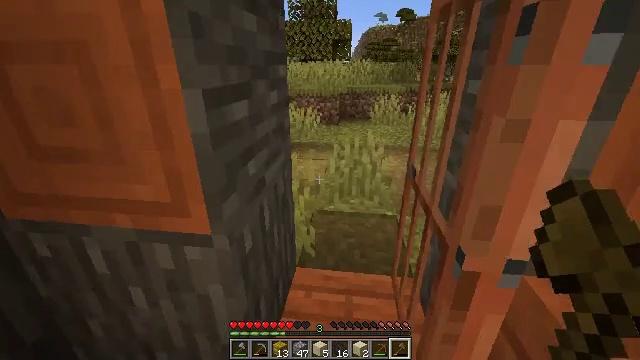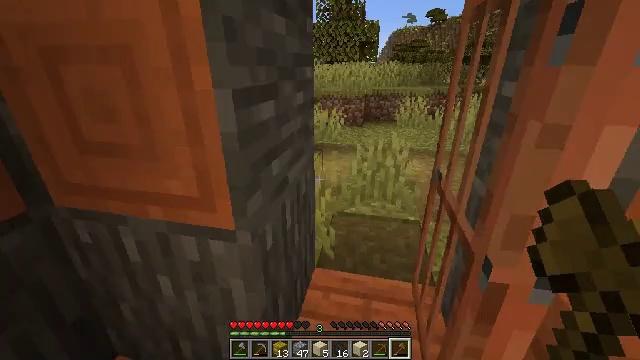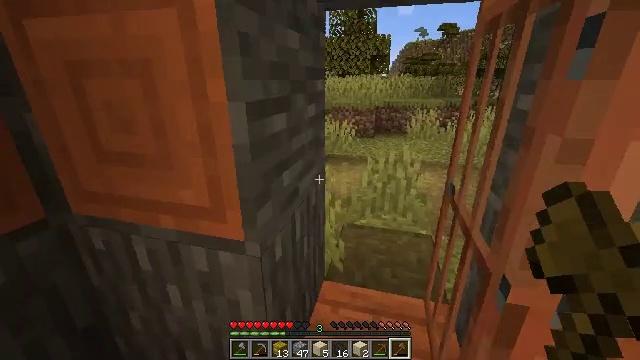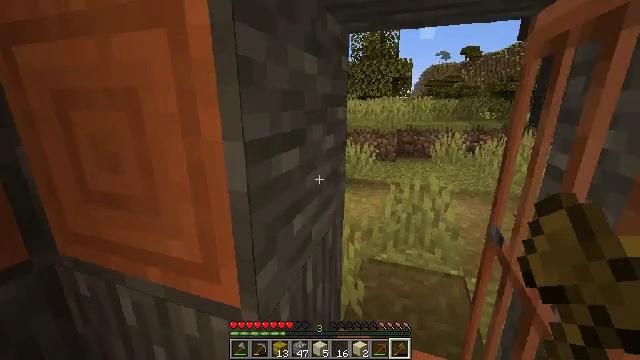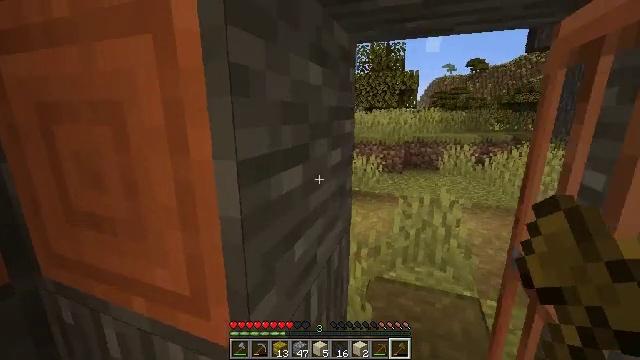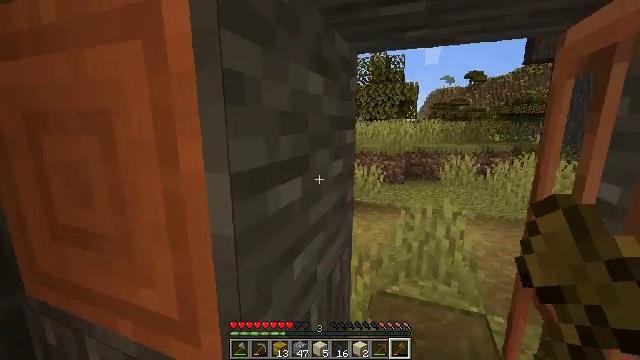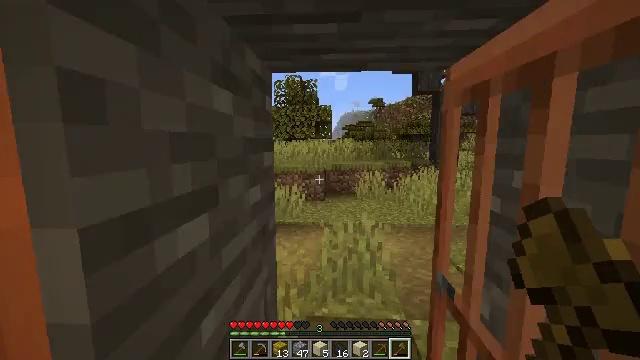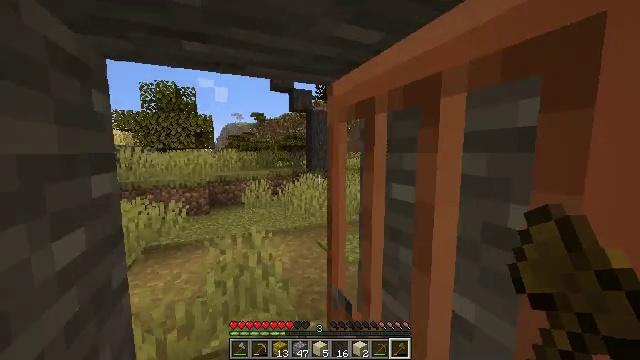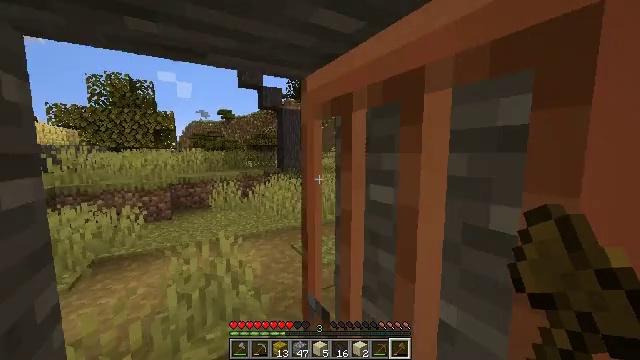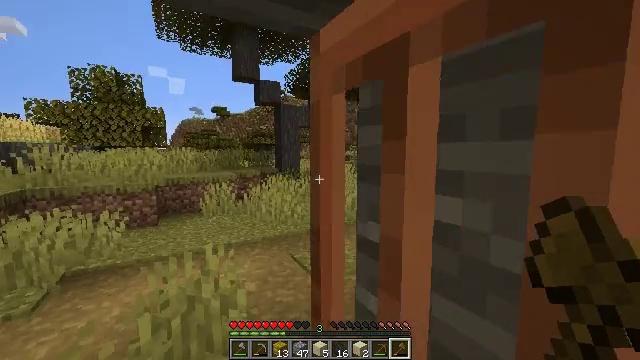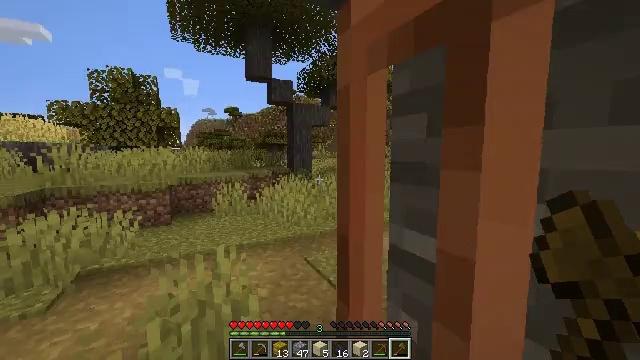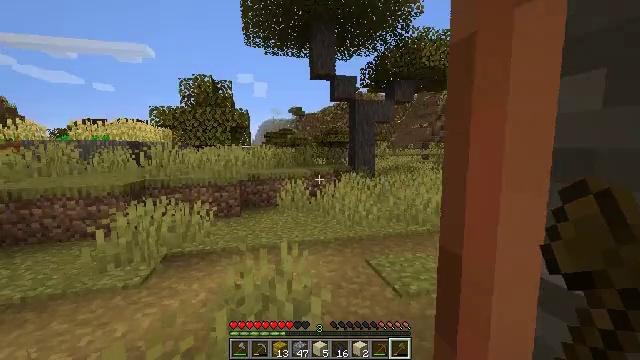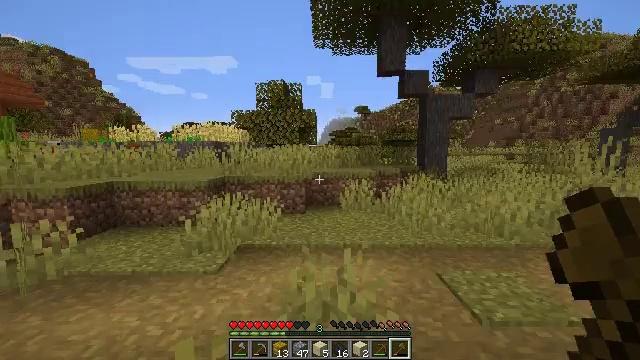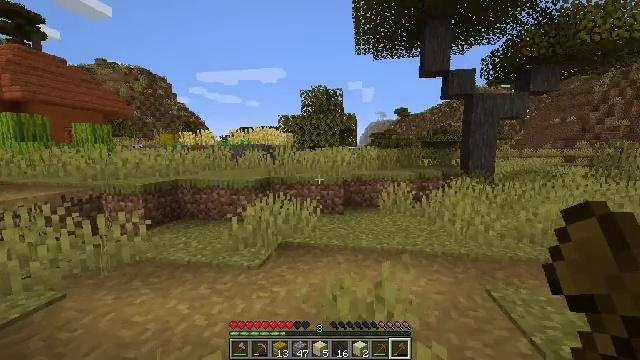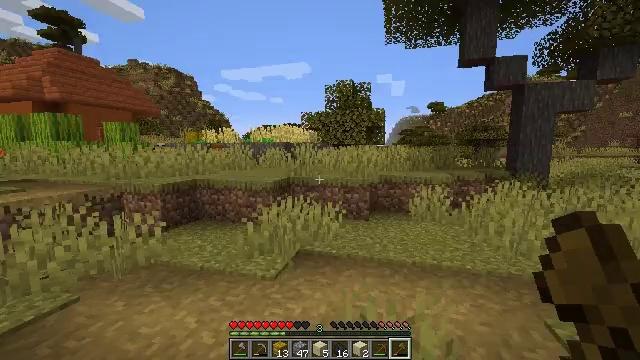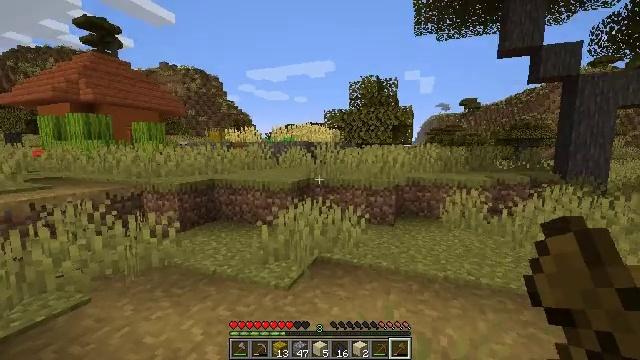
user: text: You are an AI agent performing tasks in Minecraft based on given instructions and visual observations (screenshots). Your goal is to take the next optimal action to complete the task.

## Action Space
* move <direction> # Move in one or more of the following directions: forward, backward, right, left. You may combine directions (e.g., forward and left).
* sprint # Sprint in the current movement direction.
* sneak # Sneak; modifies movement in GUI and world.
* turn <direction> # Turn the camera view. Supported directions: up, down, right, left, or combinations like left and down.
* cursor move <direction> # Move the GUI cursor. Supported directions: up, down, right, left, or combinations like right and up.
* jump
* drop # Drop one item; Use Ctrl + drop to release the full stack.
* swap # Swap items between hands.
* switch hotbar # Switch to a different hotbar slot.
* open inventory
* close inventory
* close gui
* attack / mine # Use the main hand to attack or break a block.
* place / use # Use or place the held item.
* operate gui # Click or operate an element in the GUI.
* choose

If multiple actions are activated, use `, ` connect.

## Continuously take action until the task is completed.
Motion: motion action
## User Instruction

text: Gather hay blocks from the farm.
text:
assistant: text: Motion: turn left
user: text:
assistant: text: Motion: move forward, turn left and up
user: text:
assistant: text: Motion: move forward, turn left and up
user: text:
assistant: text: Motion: turn left and up
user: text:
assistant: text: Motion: turn up
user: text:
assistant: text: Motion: move forward, turn right and up
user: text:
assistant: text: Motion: move forward, turn right and up
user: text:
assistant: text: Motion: move forward, turn right
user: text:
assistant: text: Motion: move forward
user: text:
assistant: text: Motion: move forward, turn left
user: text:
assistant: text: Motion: move forward, turn left
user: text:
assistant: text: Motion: move forward, turn left
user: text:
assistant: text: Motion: move forward, turn left
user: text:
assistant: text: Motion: move forward, turn left
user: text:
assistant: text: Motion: move forward, turn left
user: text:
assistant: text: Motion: move forward, turn left
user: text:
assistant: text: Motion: move forward, turn left
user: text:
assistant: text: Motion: move forward, turn left
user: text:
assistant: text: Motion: move forward
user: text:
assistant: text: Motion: move forward
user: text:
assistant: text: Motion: no_op
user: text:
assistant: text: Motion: no_op
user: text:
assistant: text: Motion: move forward
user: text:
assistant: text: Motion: no_op
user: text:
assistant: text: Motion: no_op
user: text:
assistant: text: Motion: move forward, turn left
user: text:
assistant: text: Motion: move forward, turn left
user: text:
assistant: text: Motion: move forward, turn left
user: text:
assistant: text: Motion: move forward
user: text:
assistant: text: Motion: move forward